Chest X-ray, PA view. Patient: 39 years old, sex M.
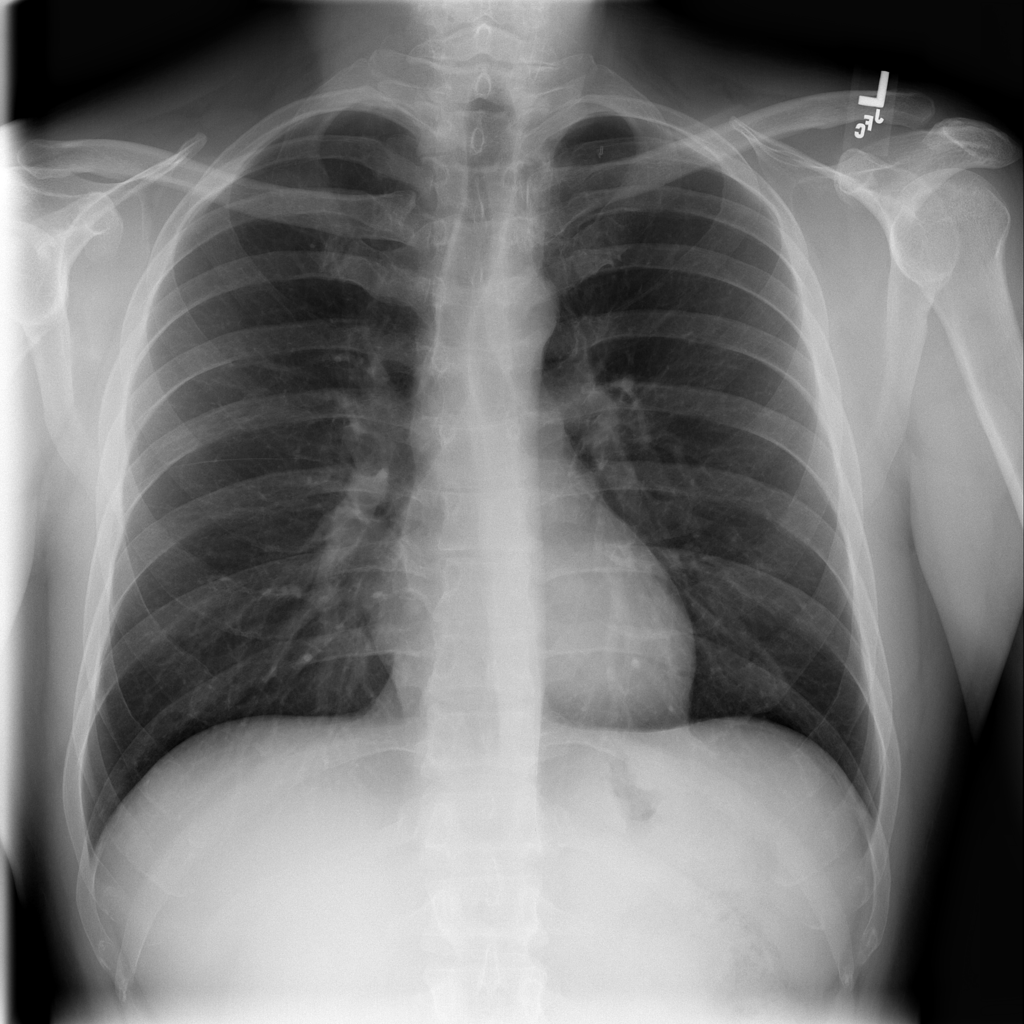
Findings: No Finding